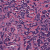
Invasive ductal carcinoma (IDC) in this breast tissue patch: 1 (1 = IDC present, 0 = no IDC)